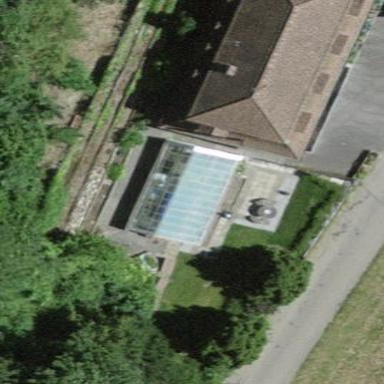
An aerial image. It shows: Greenhouse.